Interaction volume radius: 10 \u00c5
Interaction volume height: 10 \u00c5
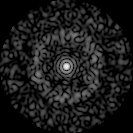
Disorder parameter: 0.834